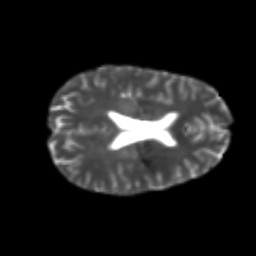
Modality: T2w
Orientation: axial
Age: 24
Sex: female
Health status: healthy
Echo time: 0.074 s